Question: I have a Pandas dataframe with a column titled '"label"'. It has three columns titled 'featureA_1, featureA_2, featureA_3' respectively. These columns represent columns representing one hot encoded values of 'featureA' (which can have three unique values.) Similarly, it also has two columns titled 'featureB_1' and 'featureB_2' respectively. These columns represent one hot encoded values of 'featureB' (which can have two distinct values.)
Following is an example of the said dataframe
.
The above mentioned dataframe can be generated using the following:
'''
import pandas as pd
dictt = {
"label": ["cat", "cat", "cat", "cat", "cat", "dog", "dog", "dog"],
"featureA_1": [1, 0, 1, 1, 0, 1, 1, 0],
"featureA_2": [0, 1, 0, 0, 0, 0, 0, 0],
"featureA_3": [0, 0, 0, 0, 1, 0, 0, 1],
"featureB_1": [0, 0, 1, 1, 0, 0, 1, 1],
"featureB_2": [1, 1, 0, 0, 1, 1, 0, 0],
}
df1 = pd.DataFrame(dictt)
'''
Because of one hot encoding, each row in the above dataframe will have the value 1 for only one of the feature values 'featureA_1, featureA_2, featureA_3' and 0 for others. Similarly, each row will have value 1 for only one of the feature values 'featureB_1' and 'featureB_2' and zero for the other.
'featureA_1, featureA_2, featureA_3''featureB_1''featureB_2'
Following is an example of the dataframe that I desire to have:
<URL>
In my actual work, I will have dataframes with millions of rows.
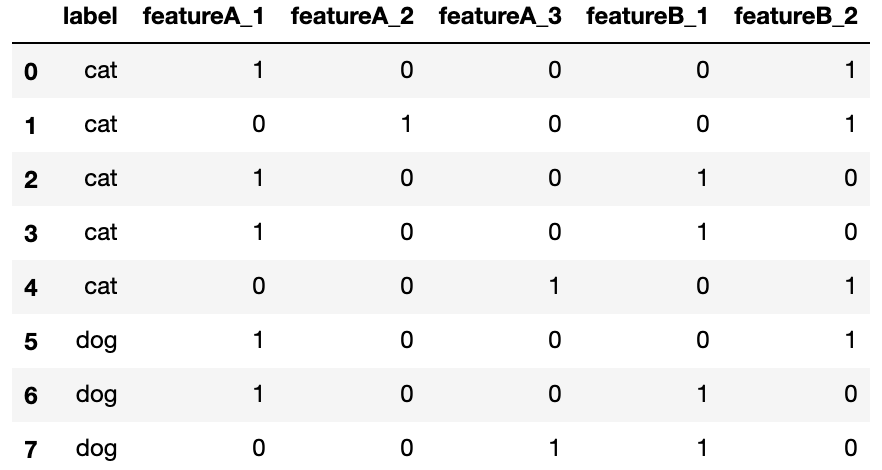
Answer: Use:
'''
#aggregate mean for percentages of 1, because only 0, 1 values
df = df1.groupby('label').mean().add_suffix('_perc').round(2)
#aggregate std witg ddof=0, because default pandas ddof=1
df2 = df.groupby(lambda x: x.split('_')[0], axis=1).std(ddof=0).add_suffix('_std').round(2)
#join together
df = pd.concat([df, df2],axis=1).sort_index(axis=1).reset_index()
print (df)
label featureA_1_perc featureA_2_perc featureA_3_perc featureA_std 0 cat 0.60 0.2 0.20 0.19
1 dog 0.67 0.0 0.33 0.27
featureB_1_perc featureB_2_perc featureB_std
0 0.40 0.60 0.10
1 0.67 0.33 0.17
'''